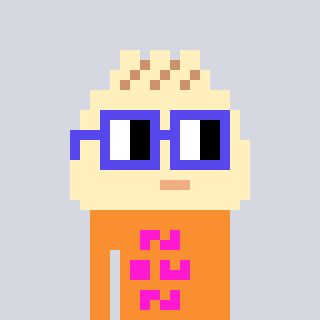
a pixel art character with square blue glasses, a porkbao-shaped head and a orange-colored body on a cool background